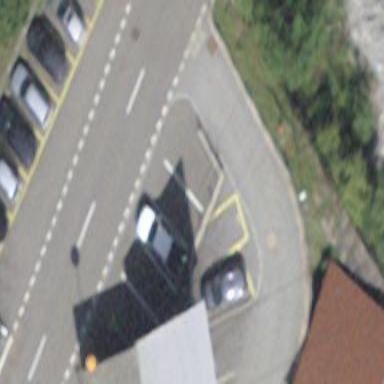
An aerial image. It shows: Parking area with surface.